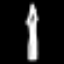
Label: pencil